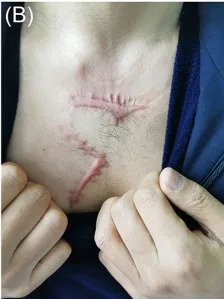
(B) Postoperative scar.
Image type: medical_photograph (other_medical_photograph)